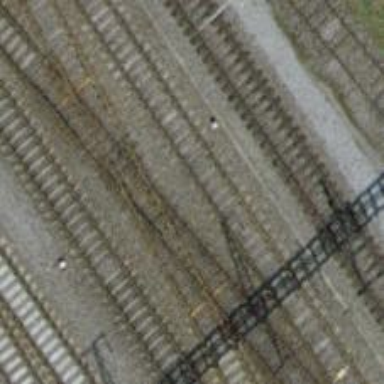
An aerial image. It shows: Rail siding with electrified tracks using contact line.